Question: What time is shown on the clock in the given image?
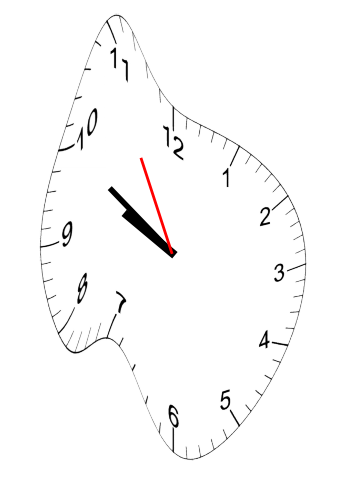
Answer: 09:49:55